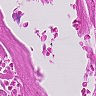
Metastatic tissue present: no